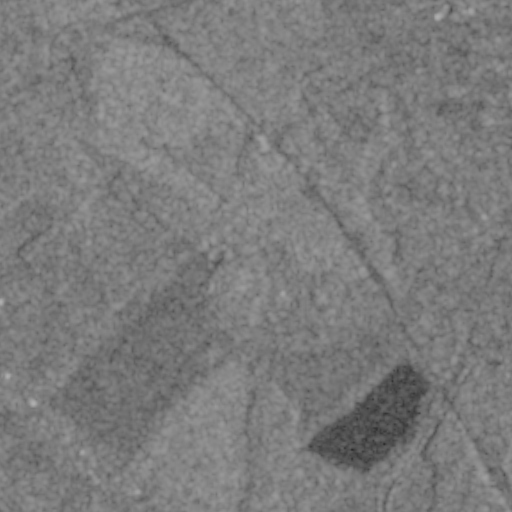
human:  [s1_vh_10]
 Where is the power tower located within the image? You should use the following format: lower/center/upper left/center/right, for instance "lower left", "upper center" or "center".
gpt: The power tower is located in the lower left of the image.
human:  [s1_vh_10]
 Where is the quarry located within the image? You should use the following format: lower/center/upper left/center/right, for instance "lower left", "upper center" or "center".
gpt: The quarry is located in the center right of the image.
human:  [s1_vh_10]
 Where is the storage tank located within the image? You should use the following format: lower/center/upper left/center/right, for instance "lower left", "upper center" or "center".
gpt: The storage tank is located in the upper right of the image.
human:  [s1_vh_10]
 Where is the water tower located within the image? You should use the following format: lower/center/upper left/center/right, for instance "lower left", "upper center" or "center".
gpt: The water tower is located in the upper right of the image.
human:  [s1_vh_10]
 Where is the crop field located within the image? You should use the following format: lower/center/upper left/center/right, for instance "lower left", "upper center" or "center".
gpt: There is no crop field in the image.

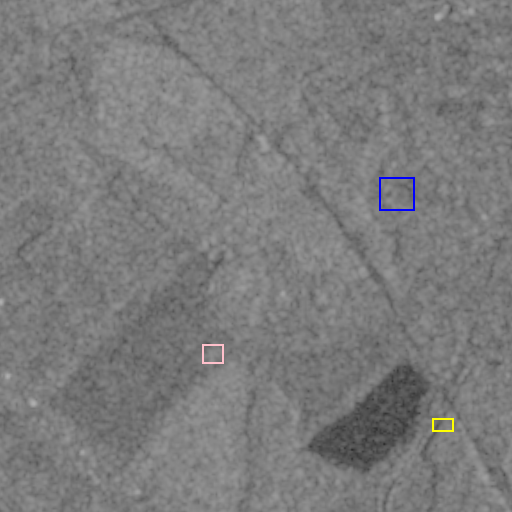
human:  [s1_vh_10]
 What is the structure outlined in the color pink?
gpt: The structure outlined in pink is a park.
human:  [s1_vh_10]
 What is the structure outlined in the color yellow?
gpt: The structure outlined in yellow is a parking lot.
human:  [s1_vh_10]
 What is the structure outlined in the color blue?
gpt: The structure outlined in blue is a quarry.
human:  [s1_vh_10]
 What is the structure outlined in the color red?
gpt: There is no red outline.